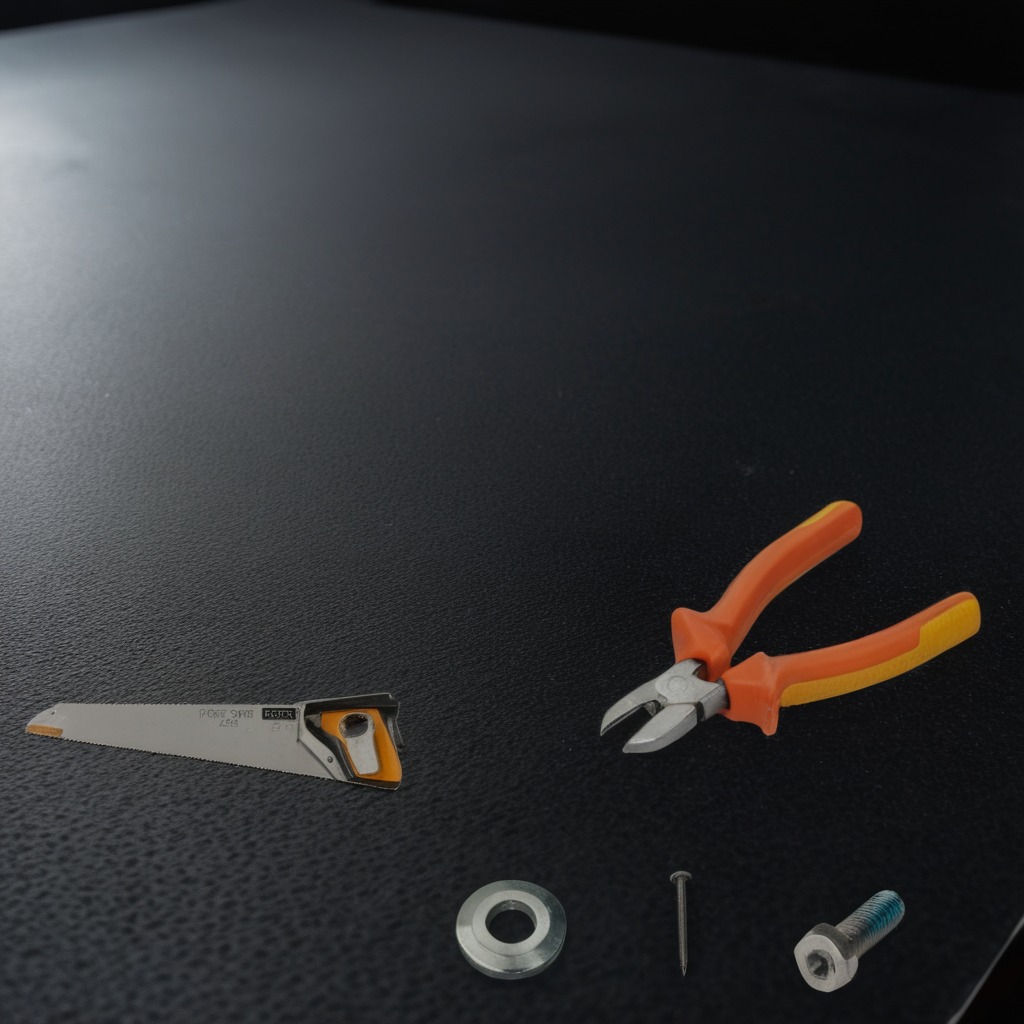
A flat metal washer, a metal machine screw, an iron nail, a pair of pliers, and a handheld metal saw are lying on the clean granite tabletop inside a workshop at night dim ambient light soft shadows worn but beneath the mat.